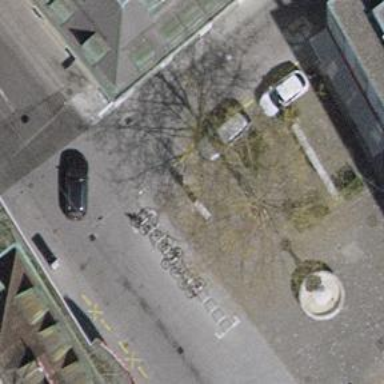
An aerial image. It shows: Living street with sett surface. There is opposite cycleway.